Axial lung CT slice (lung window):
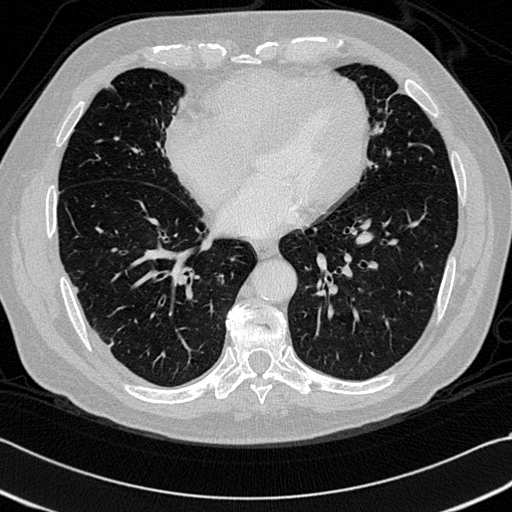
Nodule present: yes
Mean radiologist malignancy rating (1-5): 2